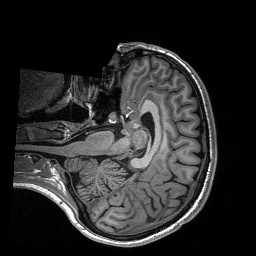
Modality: T1w
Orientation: axial
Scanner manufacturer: siemens
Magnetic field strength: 3 T
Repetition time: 2.3 s
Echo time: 0.00197 s